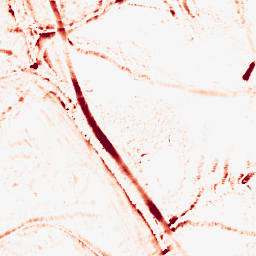
Category: morphological
Decomposition family: morphological_ellipse
Decomposition parameters: operation: opening
width: 10
height: 10
Upsampling method: cubic_mitchell
Upsampling parameters: scale: 4
Upsampling scale: 4